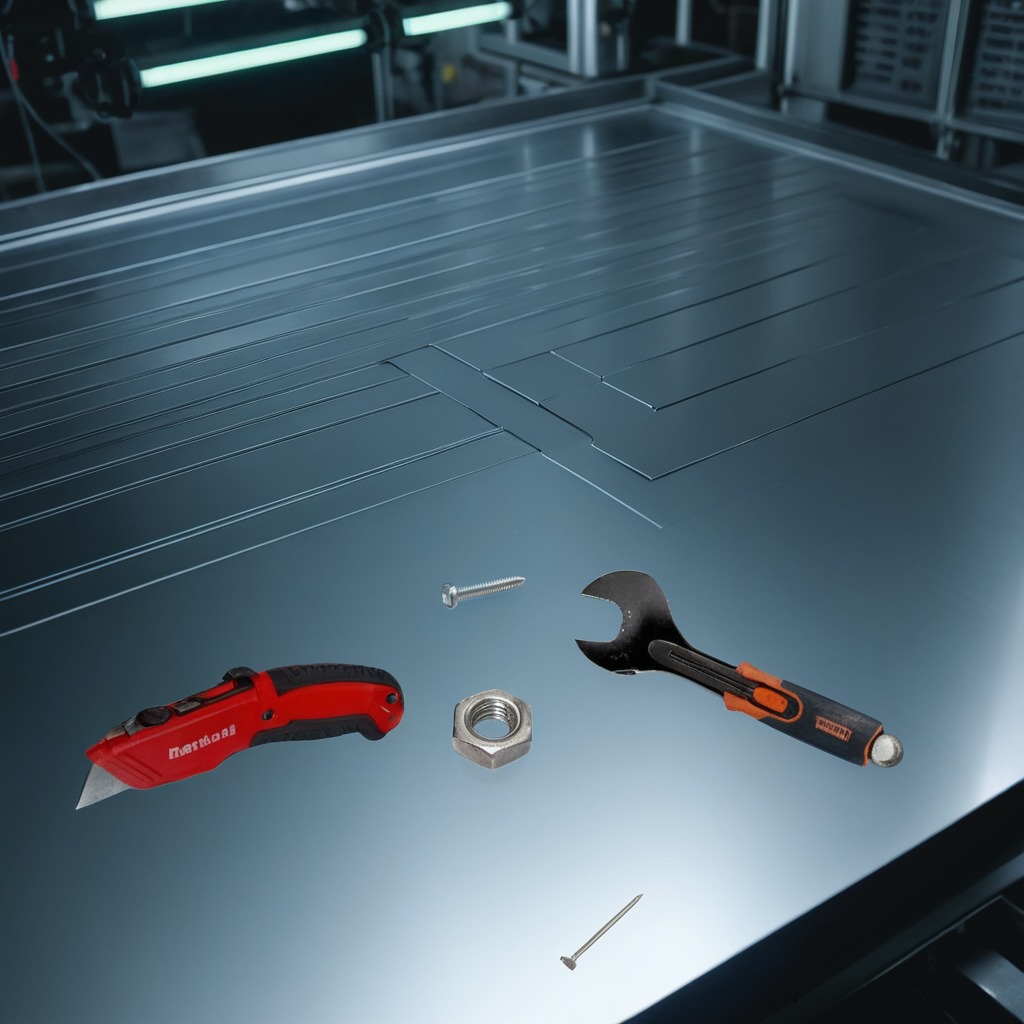
A utility knife, a metal machine screw, an iron nail, a metal nut, and a wrench are lying on a metal table in a machine shop under fluorescent lights.